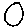
Label: circle